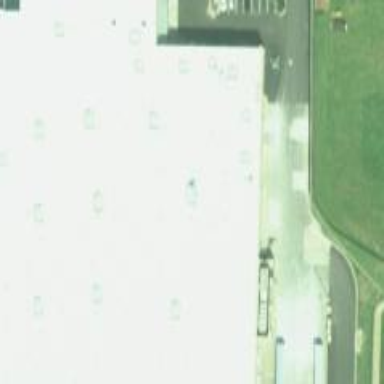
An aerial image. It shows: Wholesale shop within building.